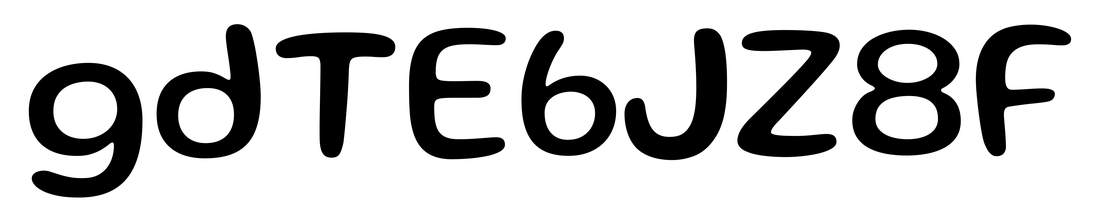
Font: Gluten_Regular